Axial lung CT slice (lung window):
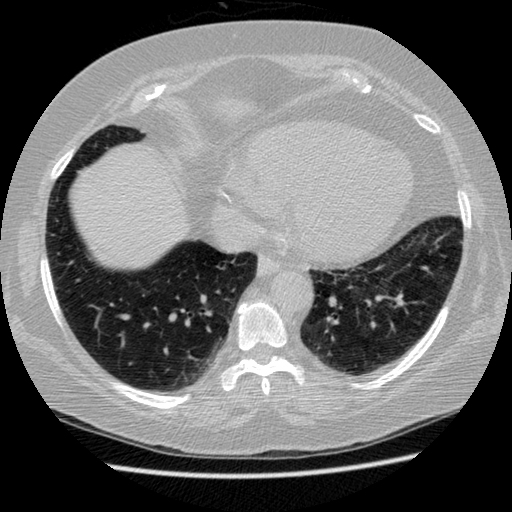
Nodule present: no